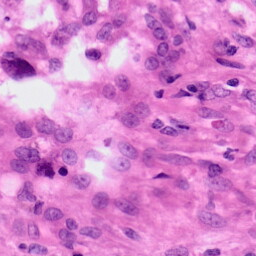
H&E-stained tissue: Lung